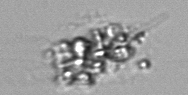
Label: Leptocylindrus_mediterraneus